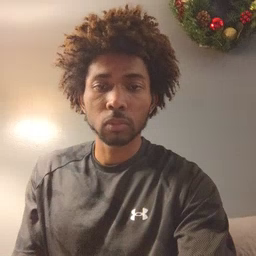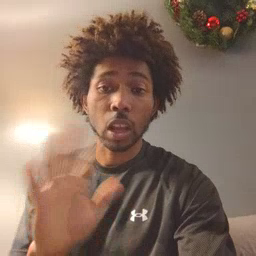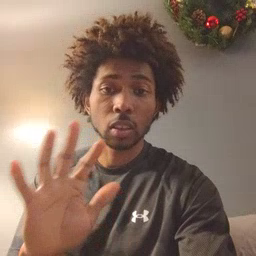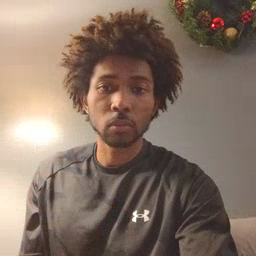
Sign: hello